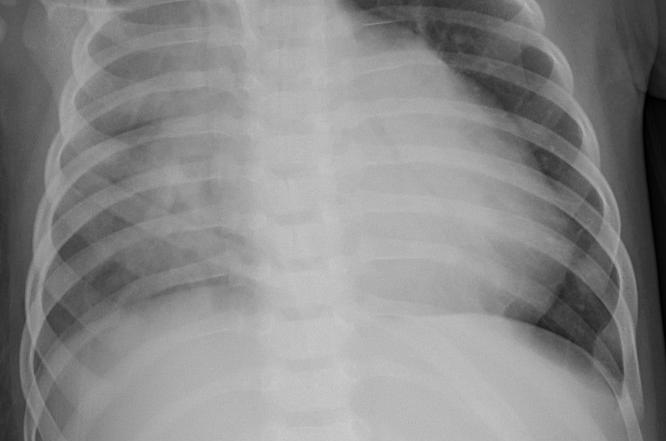
Diagnosis: PNEUMONIA